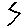
Label: zigzag